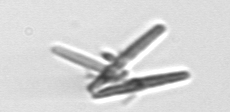
Label: Thalassionema